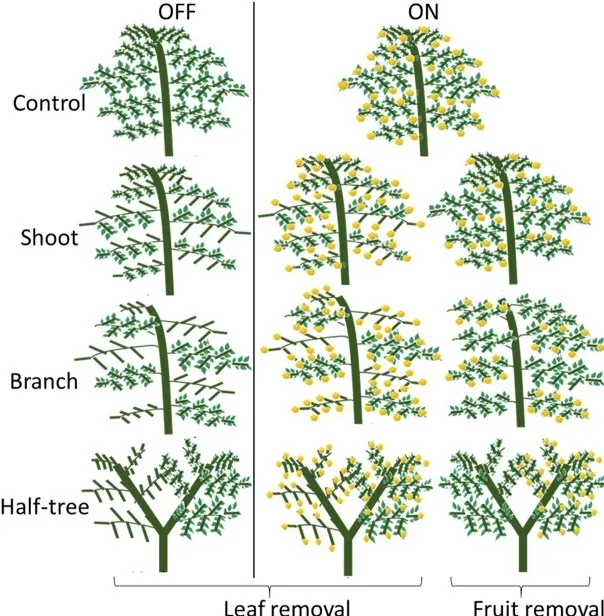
Schematic representation of the leaf and fruit removal treatments.
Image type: pathology (immunostaining)